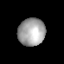
Tissue: lung
Cell type: Epithelial cells
Senescence score: 0.2292
Nuclear area (px): 718
Mean DAPI intensity: 165.987